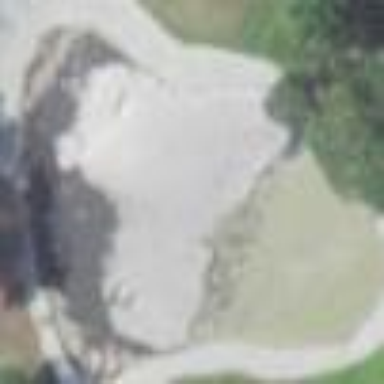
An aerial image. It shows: Picturesque scene of golf course with lateral water hazard.